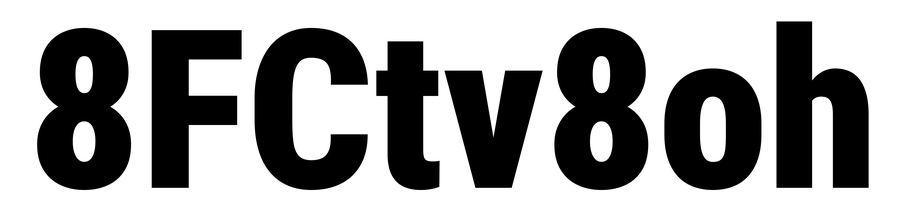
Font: Roboto_Condensed_Black